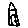
Label: house